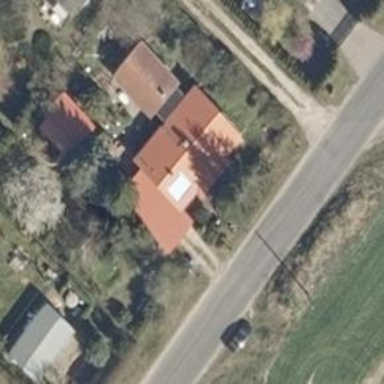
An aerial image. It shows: Detached building.